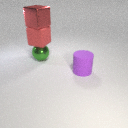
large purple rubber cylinder to the right of large green metal sphere